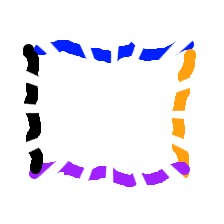
Shape: rectangle